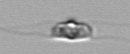
Label: Chaetoceros_didymus